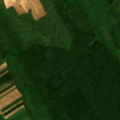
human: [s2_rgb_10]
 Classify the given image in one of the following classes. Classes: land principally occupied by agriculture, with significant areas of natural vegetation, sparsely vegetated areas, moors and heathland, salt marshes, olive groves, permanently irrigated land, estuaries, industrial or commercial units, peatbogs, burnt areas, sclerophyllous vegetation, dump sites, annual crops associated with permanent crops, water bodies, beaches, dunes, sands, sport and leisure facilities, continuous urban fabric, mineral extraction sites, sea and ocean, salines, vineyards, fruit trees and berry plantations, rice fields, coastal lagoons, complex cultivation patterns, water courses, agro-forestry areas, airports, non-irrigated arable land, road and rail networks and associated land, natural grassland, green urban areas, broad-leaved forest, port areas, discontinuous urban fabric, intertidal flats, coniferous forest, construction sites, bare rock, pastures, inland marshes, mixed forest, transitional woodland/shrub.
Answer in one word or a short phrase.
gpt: non-irrigated arable land, complex cultivation patterns, broad-leaved forest, transitional woodland/shrub